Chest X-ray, PA view. Patient: 35 years old, sex M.
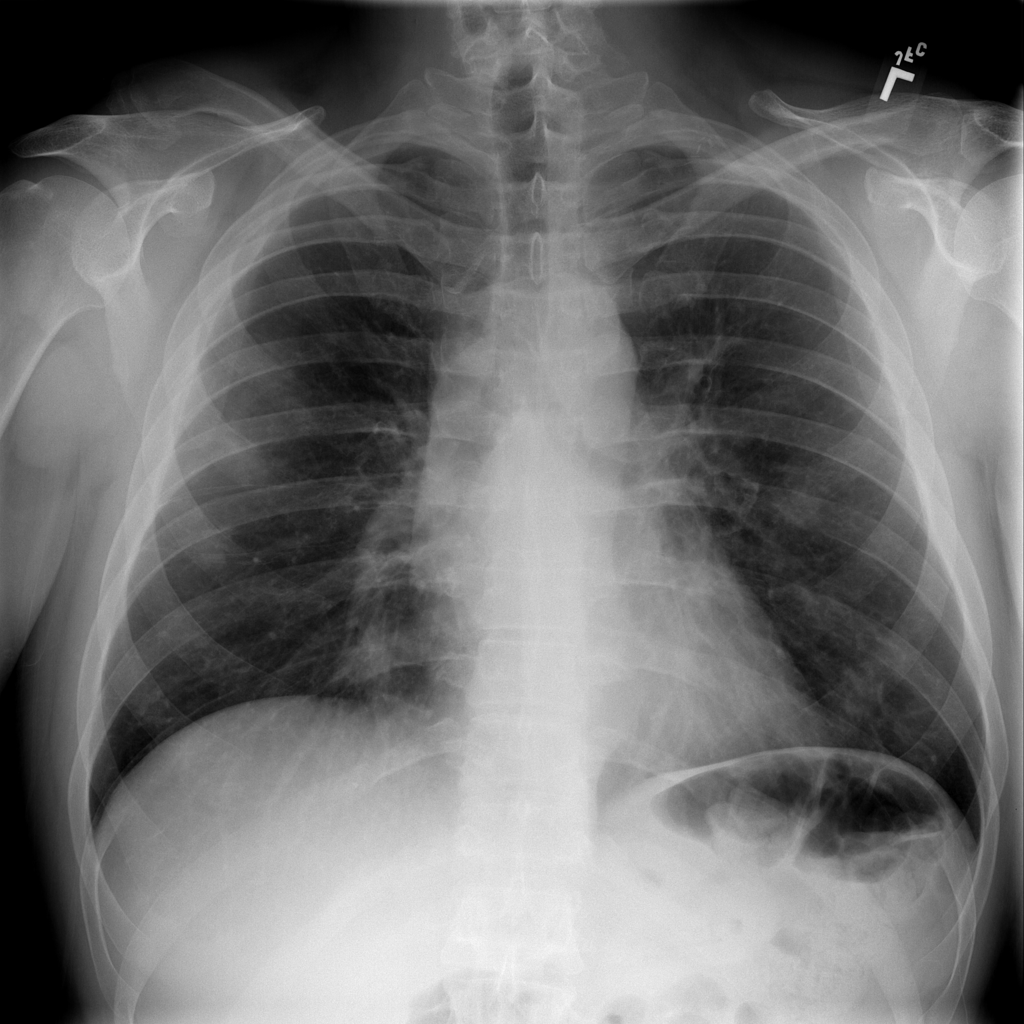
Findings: Consolidation, Nodule